Question:
This is a menu and when I focus it, it is blue.
How to change the color using CSS?
I tried this:
'''
ainmenubar.setStyle("-fx-focus-color: #555555;");
'''
But it does not work.
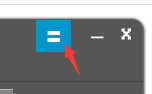
Answer: The looked-up color used for that is '-fx-selection-bar': try
'''
ainmenubar.setStyle("-fx-selection-bar: #555555;");
'''